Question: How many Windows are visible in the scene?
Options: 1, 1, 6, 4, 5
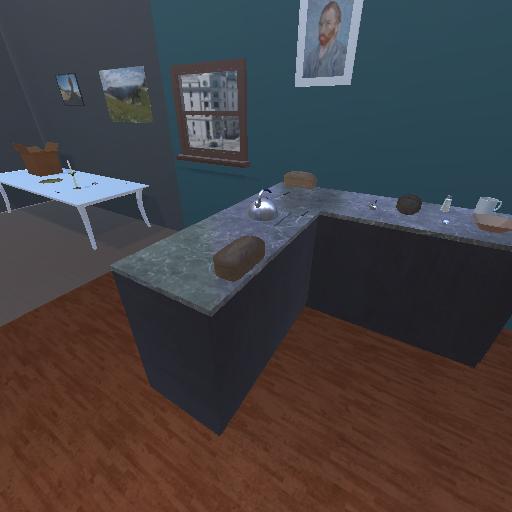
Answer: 1